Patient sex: M
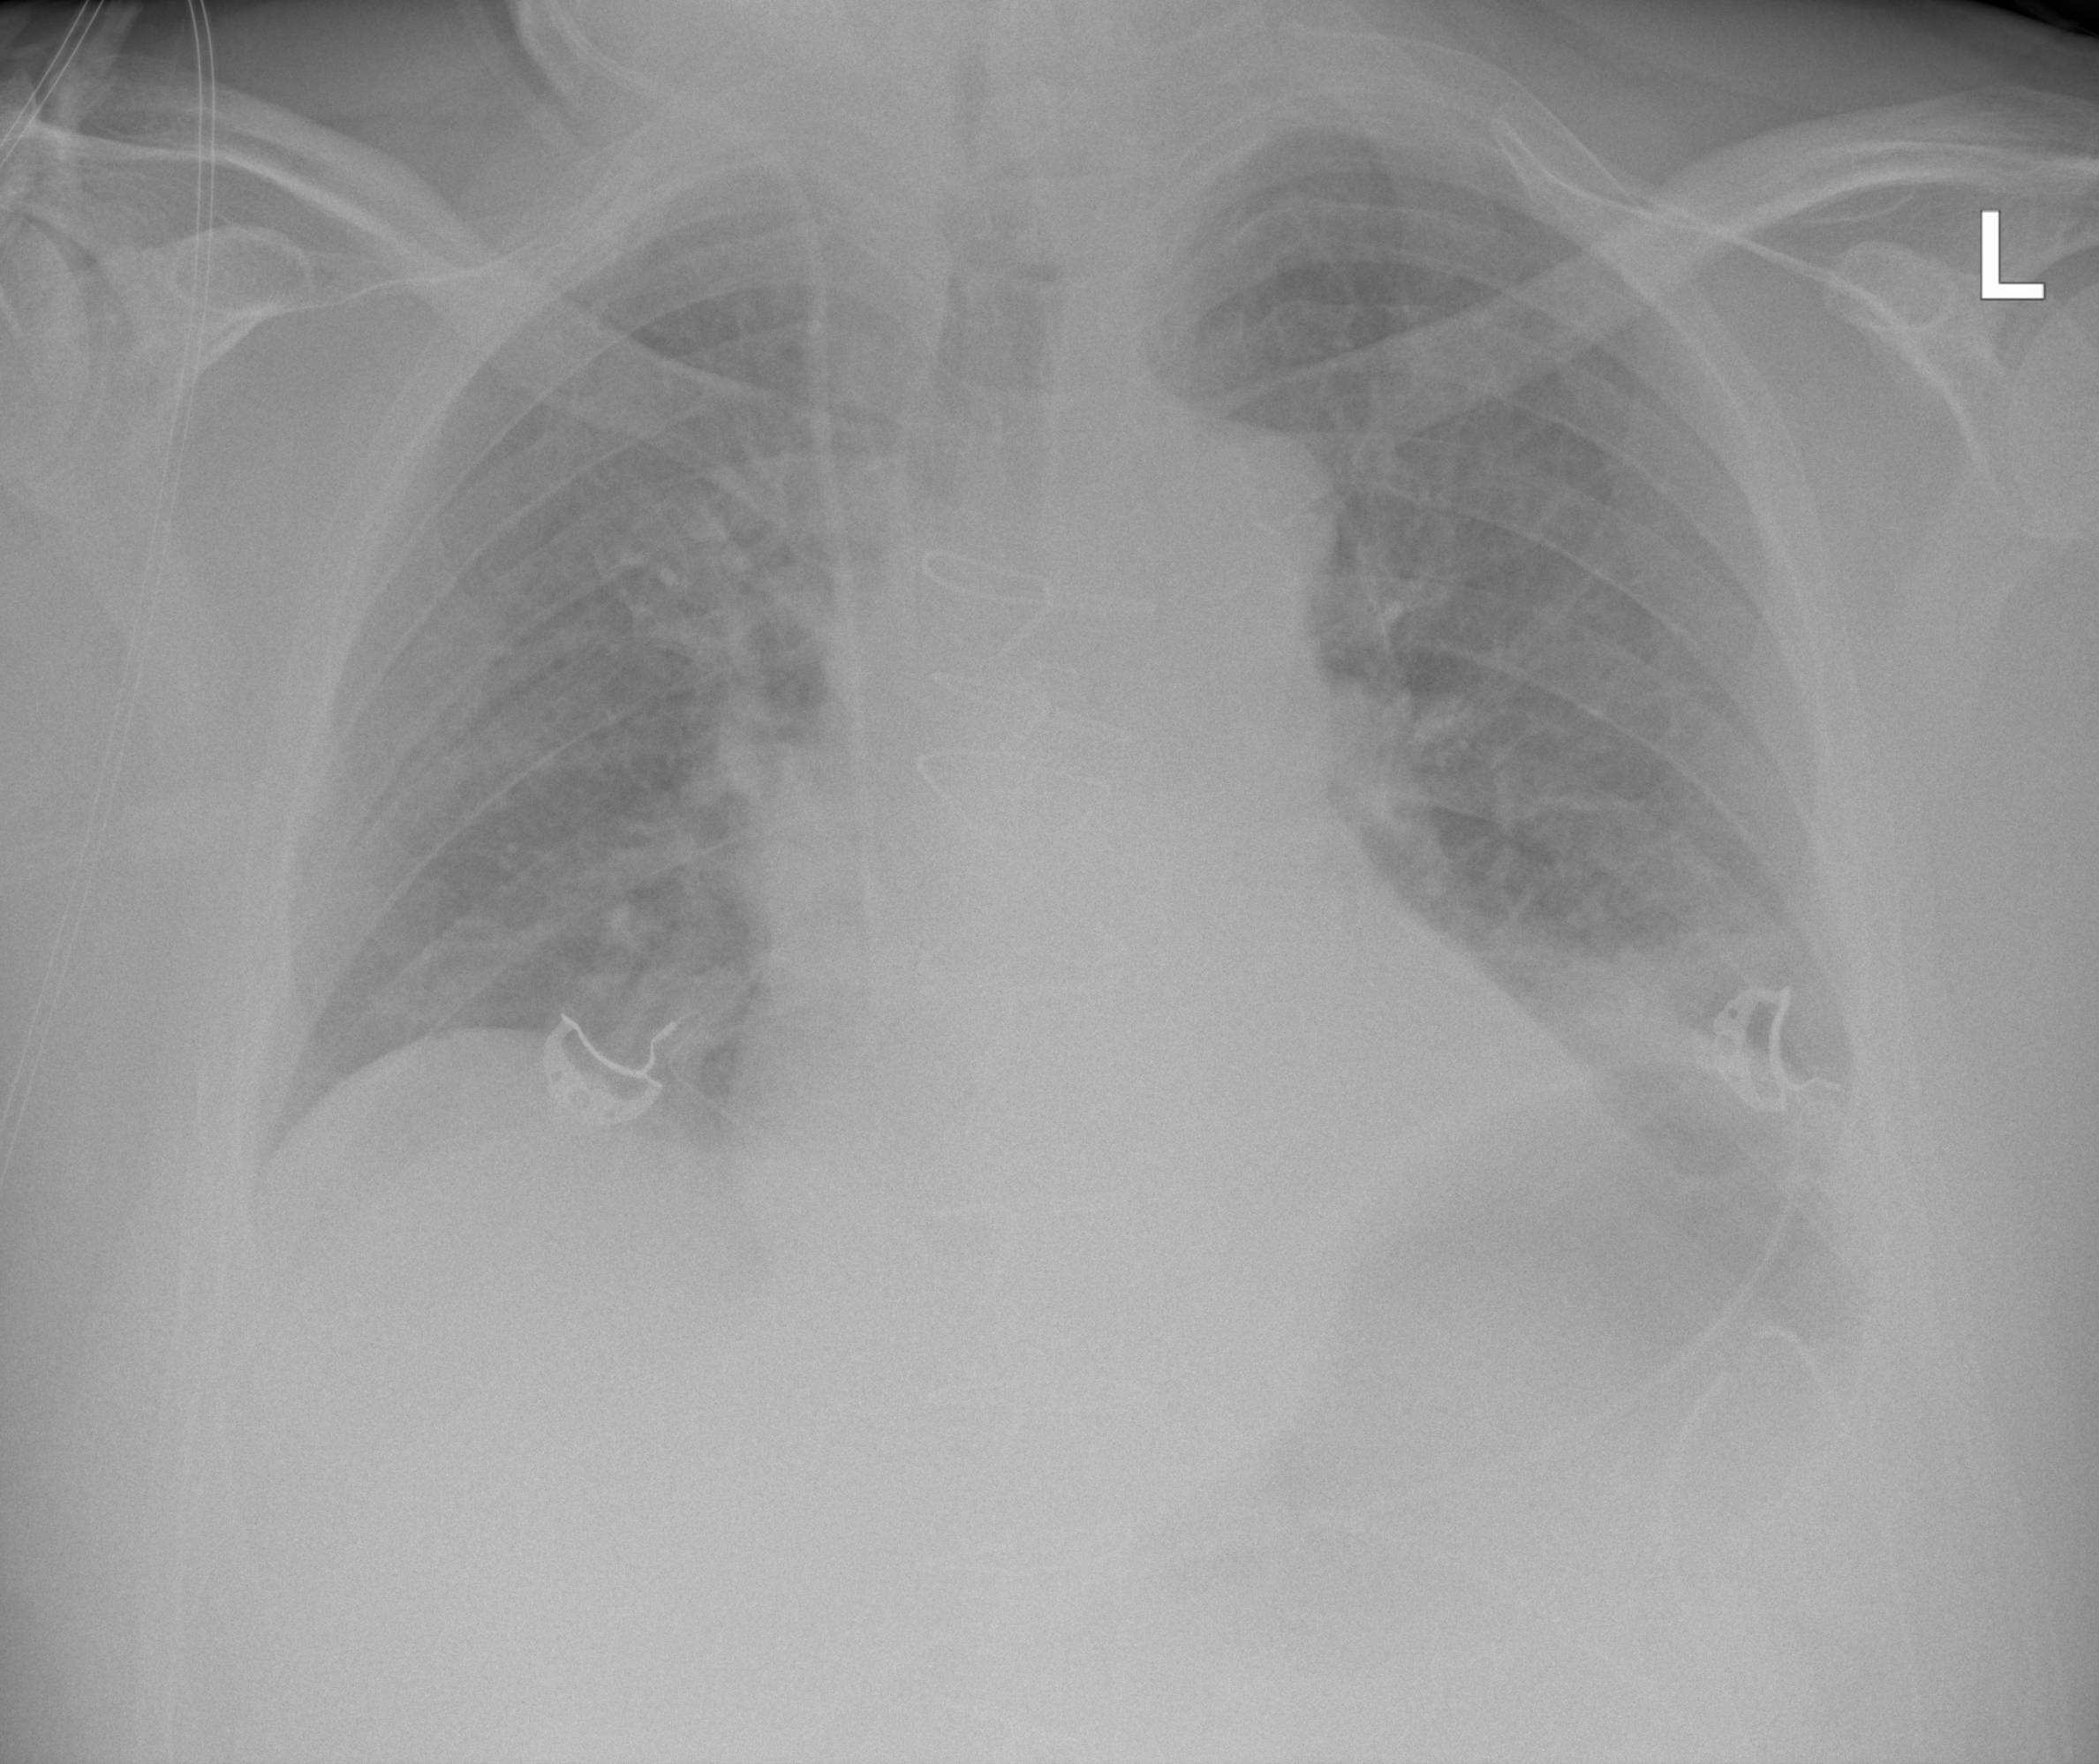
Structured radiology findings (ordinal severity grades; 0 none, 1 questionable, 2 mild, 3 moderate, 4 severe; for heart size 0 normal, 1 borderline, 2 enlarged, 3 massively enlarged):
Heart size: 2
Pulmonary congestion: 2
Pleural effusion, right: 0
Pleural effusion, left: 1
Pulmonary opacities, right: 2
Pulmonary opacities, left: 2
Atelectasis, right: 1
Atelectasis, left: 2